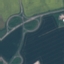
Land use / land cover: Highway